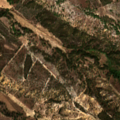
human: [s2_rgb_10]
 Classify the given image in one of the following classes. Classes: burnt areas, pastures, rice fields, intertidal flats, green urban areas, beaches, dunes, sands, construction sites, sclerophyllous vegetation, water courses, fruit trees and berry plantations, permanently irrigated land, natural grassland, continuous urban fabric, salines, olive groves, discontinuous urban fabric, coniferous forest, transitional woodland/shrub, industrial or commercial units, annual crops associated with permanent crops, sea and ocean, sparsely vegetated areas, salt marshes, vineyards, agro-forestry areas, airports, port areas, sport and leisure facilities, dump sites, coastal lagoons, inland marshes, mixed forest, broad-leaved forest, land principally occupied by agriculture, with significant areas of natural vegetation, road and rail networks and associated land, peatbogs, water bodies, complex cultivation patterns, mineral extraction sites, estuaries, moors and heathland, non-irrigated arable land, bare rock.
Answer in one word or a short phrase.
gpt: complex cultivation patterns, broad-leaved forest, coniferous forest, transitional woodland/shrub